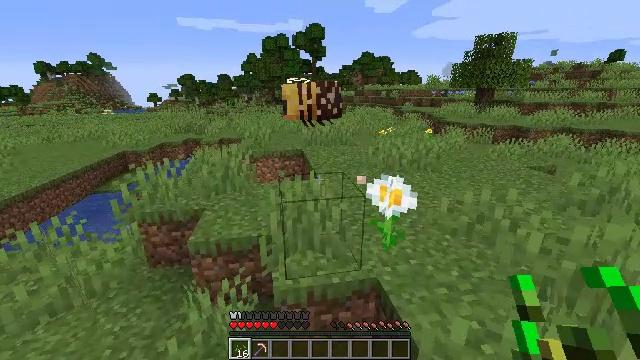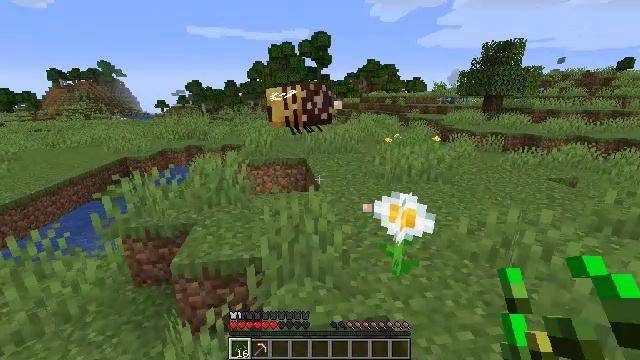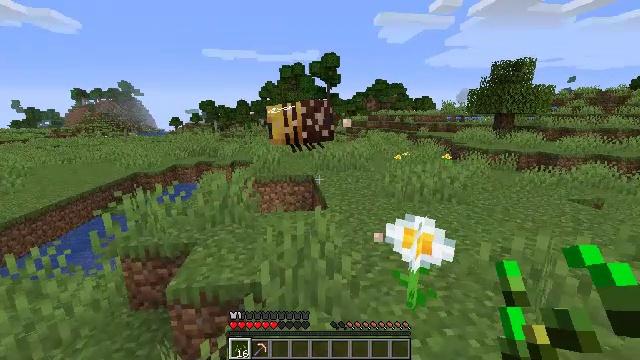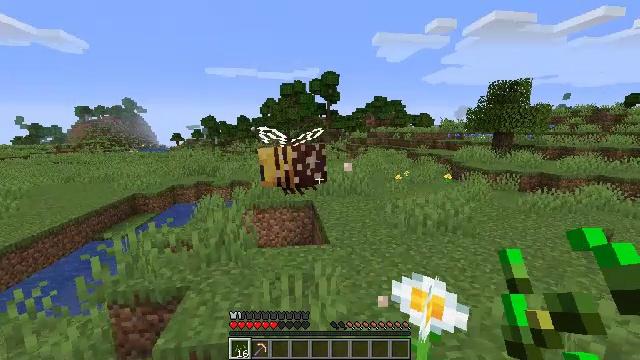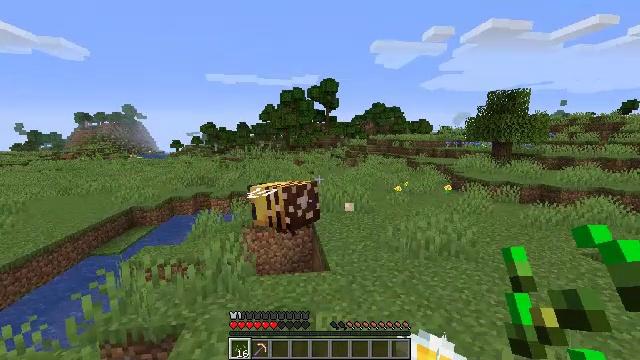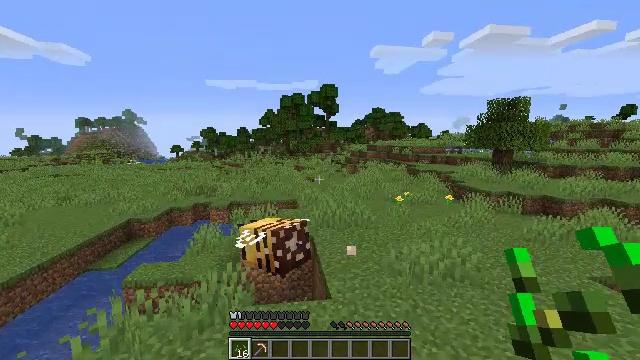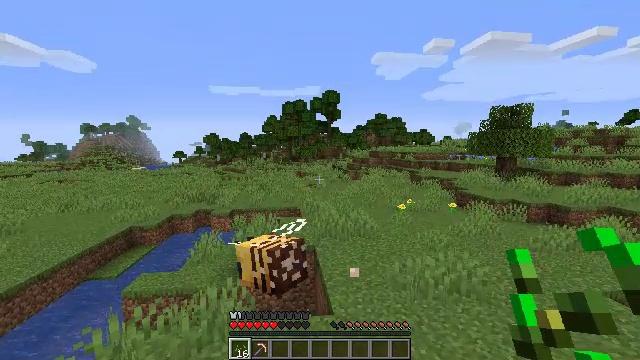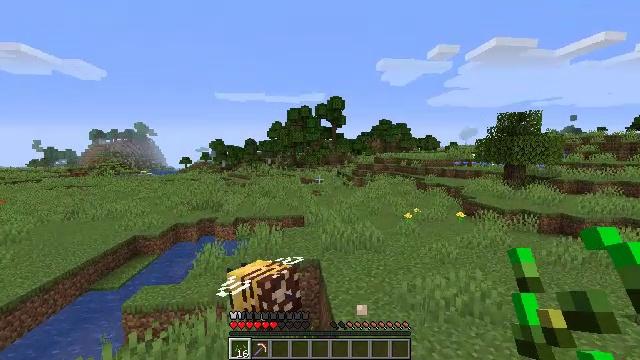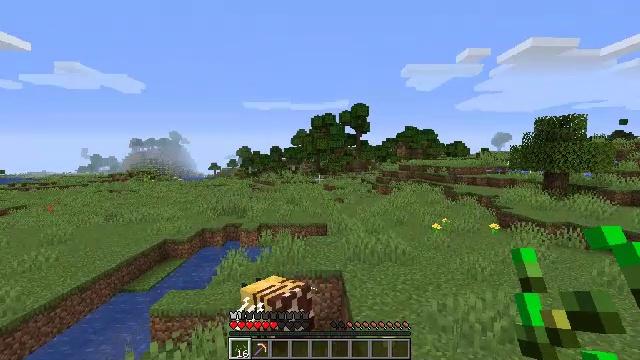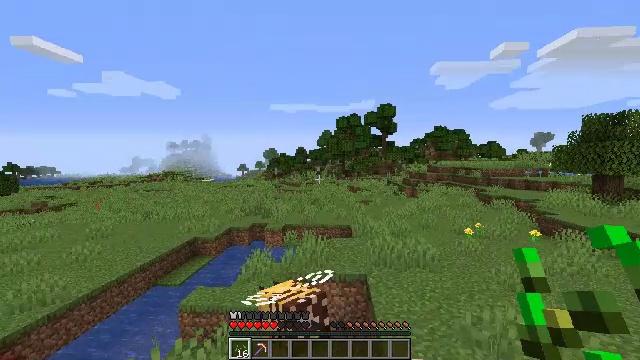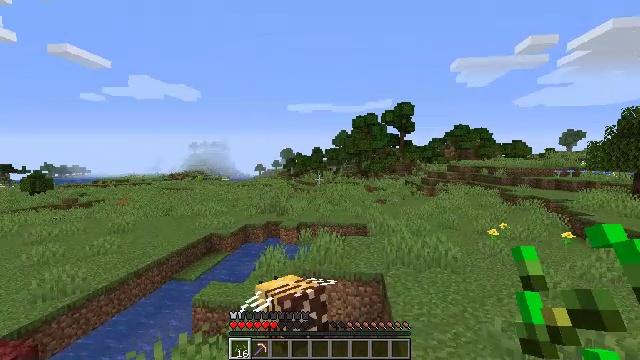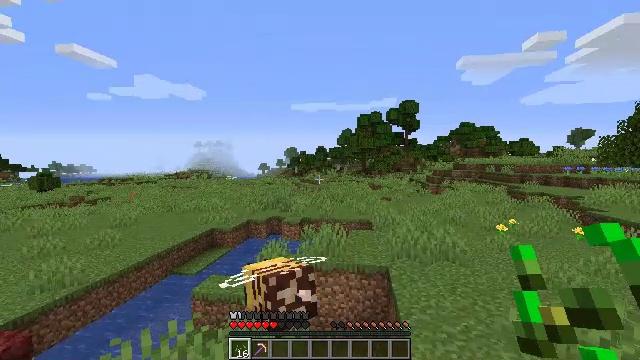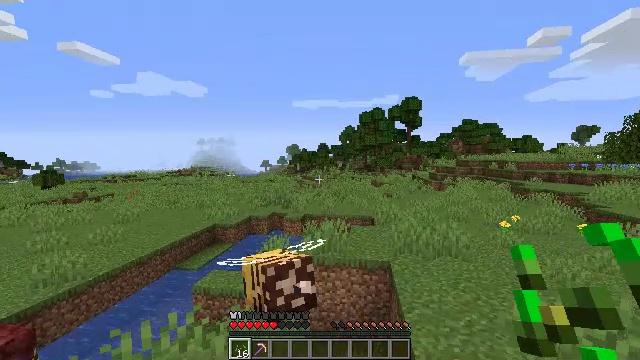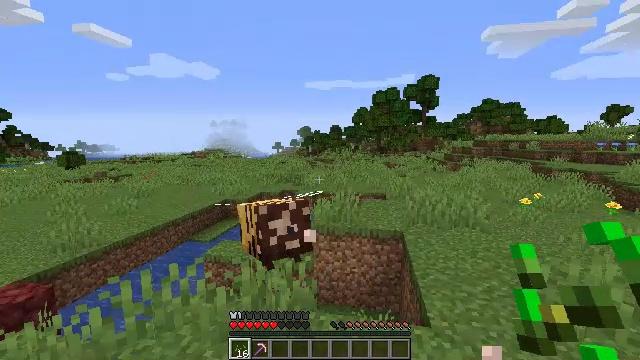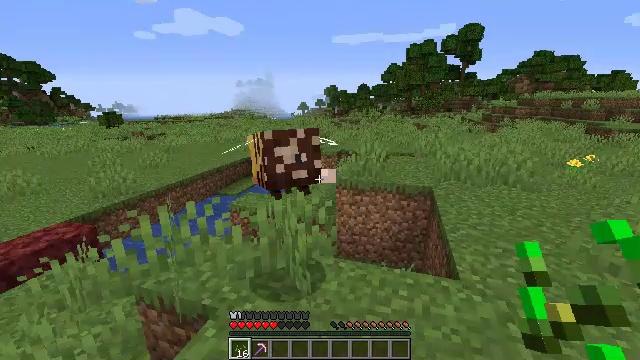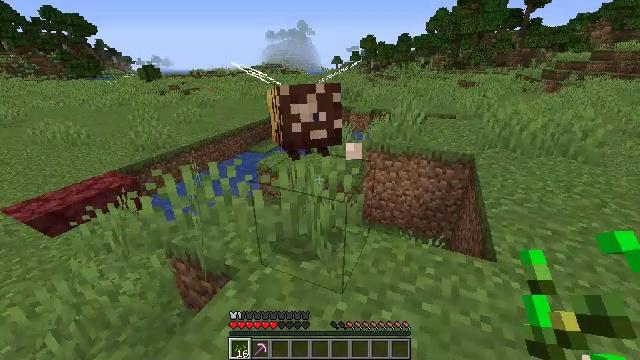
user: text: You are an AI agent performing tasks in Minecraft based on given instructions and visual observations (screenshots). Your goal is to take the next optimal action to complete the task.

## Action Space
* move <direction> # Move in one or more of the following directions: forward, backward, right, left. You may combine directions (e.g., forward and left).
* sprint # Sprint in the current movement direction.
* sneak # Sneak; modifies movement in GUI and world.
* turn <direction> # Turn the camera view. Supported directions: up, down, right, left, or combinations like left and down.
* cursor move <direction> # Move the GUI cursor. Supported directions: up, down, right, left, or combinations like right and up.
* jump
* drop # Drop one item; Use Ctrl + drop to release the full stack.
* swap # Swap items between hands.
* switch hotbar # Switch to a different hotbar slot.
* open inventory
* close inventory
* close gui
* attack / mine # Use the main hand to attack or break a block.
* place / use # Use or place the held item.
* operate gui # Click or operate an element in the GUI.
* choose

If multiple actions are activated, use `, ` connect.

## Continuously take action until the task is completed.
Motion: motion action
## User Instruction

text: Gather grass block for landscaping.
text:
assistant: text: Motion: move forward, turn left and up
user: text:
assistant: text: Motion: move forward, turn left and up
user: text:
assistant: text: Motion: move forward, turn up, jump
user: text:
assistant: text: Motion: move forward, turn up, jump
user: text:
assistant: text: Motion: move forward, jump
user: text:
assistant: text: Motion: move forward, turn up, jump
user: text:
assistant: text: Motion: move forward, turn left and up, jump
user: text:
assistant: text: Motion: move forward, turn left and up, jump
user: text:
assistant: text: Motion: move forward, turn left, jump
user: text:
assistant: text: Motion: move forward, turn left, jump
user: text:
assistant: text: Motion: move forward, jump
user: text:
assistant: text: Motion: move forward, jump
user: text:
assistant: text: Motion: move forward, turn left and down
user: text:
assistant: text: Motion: move forward, turn left and down
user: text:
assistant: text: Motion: move forward, turn left and down
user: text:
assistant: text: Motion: move forward, turn left and down
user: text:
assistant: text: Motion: move forward, turn left and down
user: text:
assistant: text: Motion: move forward, turn down
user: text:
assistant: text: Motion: move forward
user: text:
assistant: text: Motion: move forward
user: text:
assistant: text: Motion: move forward
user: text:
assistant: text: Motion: move forward, turn left
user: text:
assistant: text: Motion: move forward, turn left and down
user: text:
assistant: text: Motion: move forward, turn left and down
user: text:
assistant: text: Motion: move forward, turn left
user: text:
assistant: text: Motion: move forward
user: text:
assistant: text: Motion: move forward
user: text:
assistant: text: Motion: move forward
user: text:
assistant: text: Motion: move forward
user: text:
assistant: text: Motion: move forward, turn left